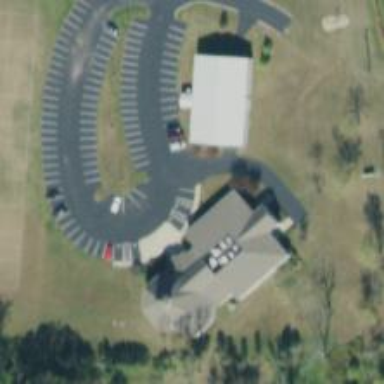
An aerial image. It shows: Building that is place of worship.